Aerial crown-view tile of a tropical tree (Barro Colorado Island, Panama), acquired 20240918:
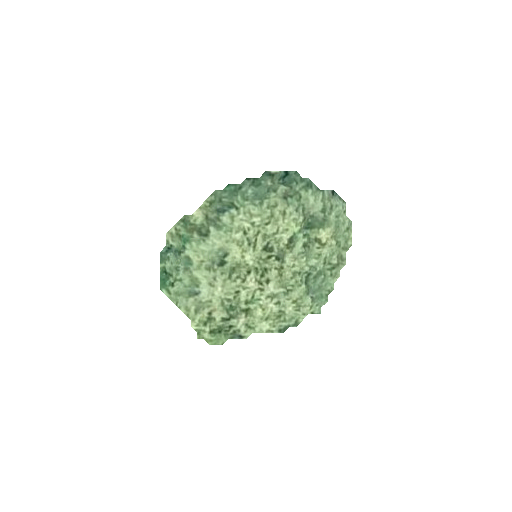
Species: Quararibea stenophylla
GBIF accepted scientific name: Quararibea stenophylla
Crown area: 37.421 m²